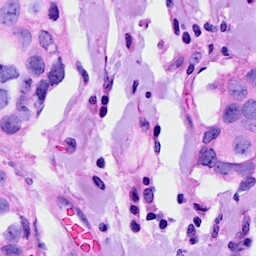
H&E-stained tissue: Breast